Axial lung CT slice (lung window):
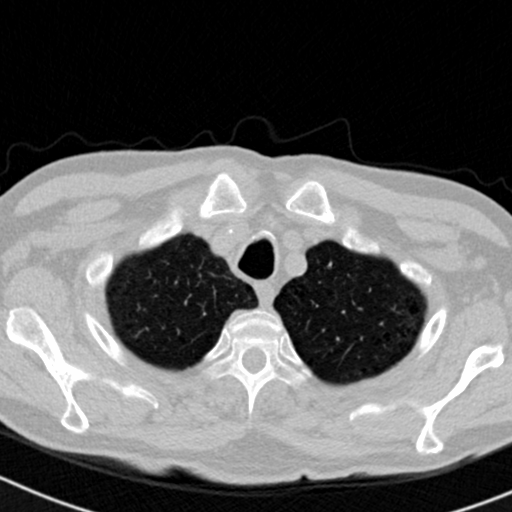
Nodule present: no